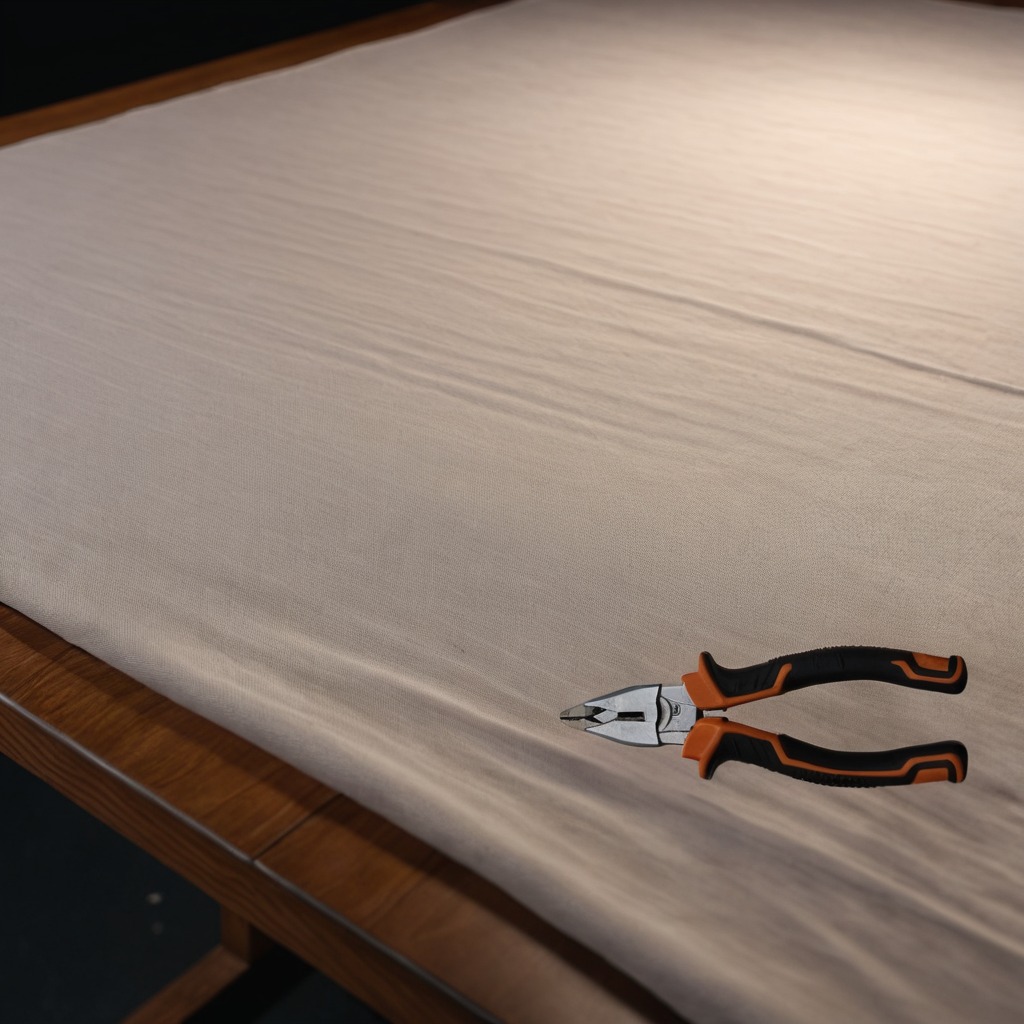
A plier lying on a wooden table inside a workshop at night with soft shadows beneath the cloth